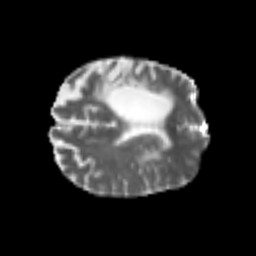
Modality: T2w
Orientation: axial
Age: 45
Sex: male
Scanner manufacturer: siemens
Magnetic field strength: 3 T
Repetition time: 4.999 s
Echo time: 0.07946 s